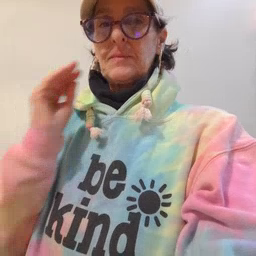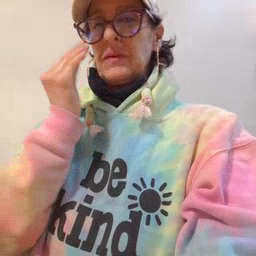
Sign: flower